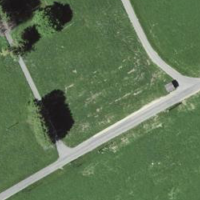
EUNIS habitat code: 23
Species observed at this site:
Petasites albus